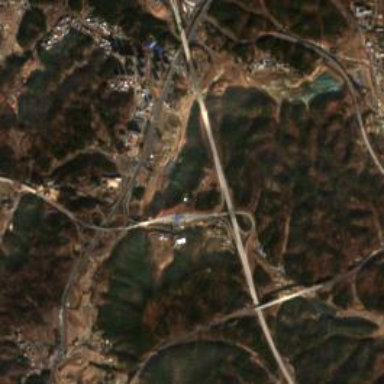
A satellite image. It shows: Motorway link.